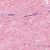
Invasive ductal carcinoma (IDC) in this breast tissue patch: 0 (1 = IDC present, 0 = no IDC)